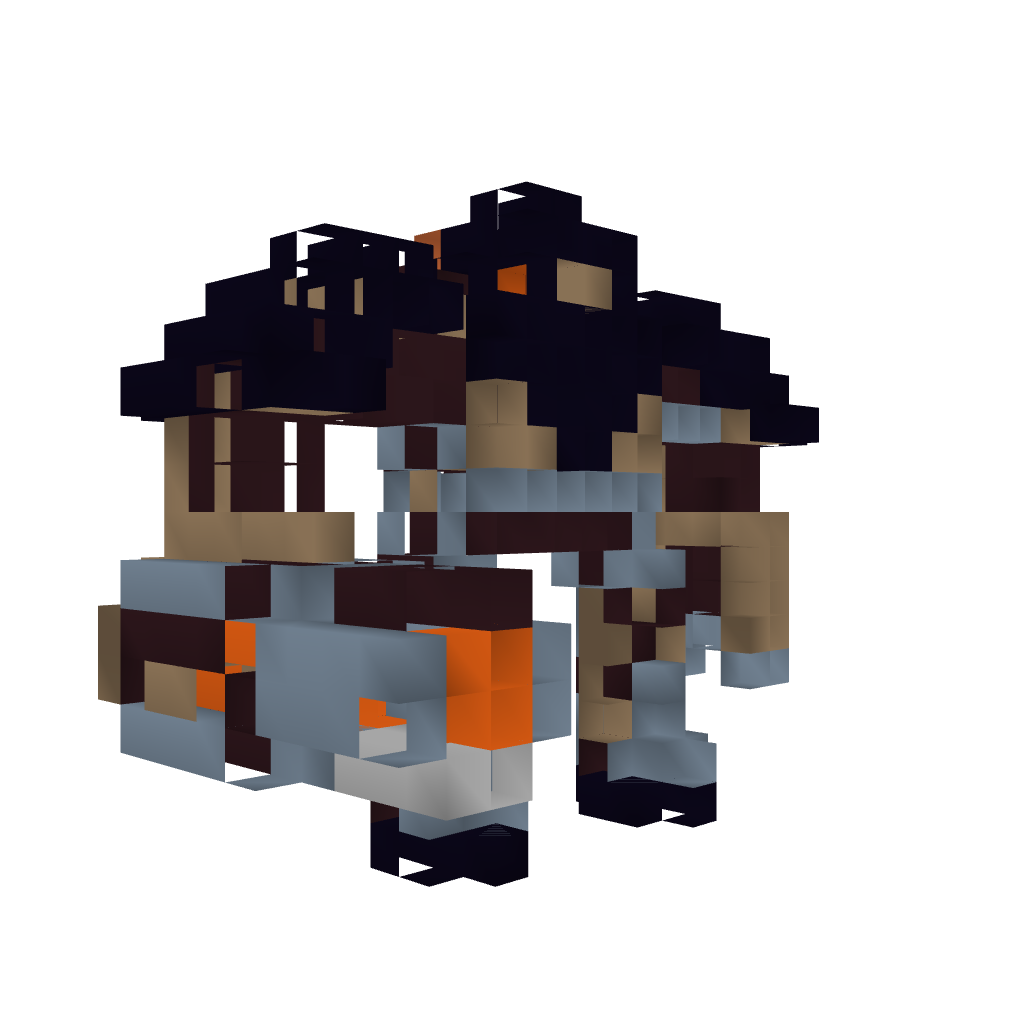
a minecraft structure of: Series A Mech 3